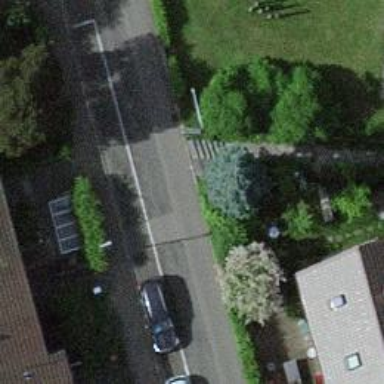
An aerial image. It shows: Asphalt road designated as living street.